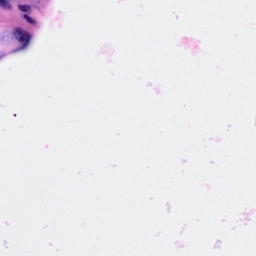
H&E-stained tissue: Breast